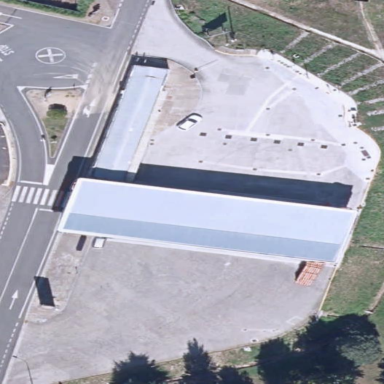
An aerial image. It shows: Fuel station.